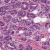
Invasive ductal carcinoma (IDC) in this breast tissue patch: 1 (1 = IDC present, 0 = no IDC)